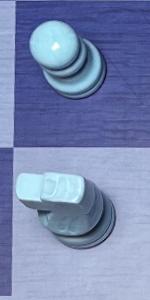
Label: Knight_White